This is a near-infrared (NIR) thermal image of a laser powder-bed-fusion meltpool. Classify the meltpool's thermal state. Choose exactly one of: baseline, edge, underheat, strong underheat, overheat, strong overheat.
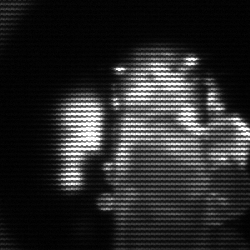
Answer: strong underheat